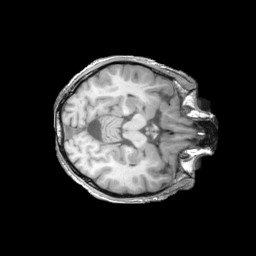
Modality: T1w
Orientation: axial
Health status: ill
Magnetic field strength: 3 T